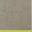
Piece: xx